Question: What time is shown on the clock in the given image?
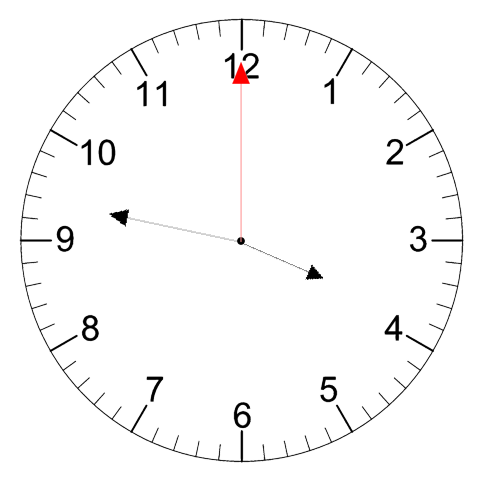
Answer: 03:47:00